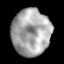
Tissue: lung
Cell type: Epithelial cells
Senescence score: 0.1798
Nuclear area (px): 1766
Mean DAPI intensity: 165.454